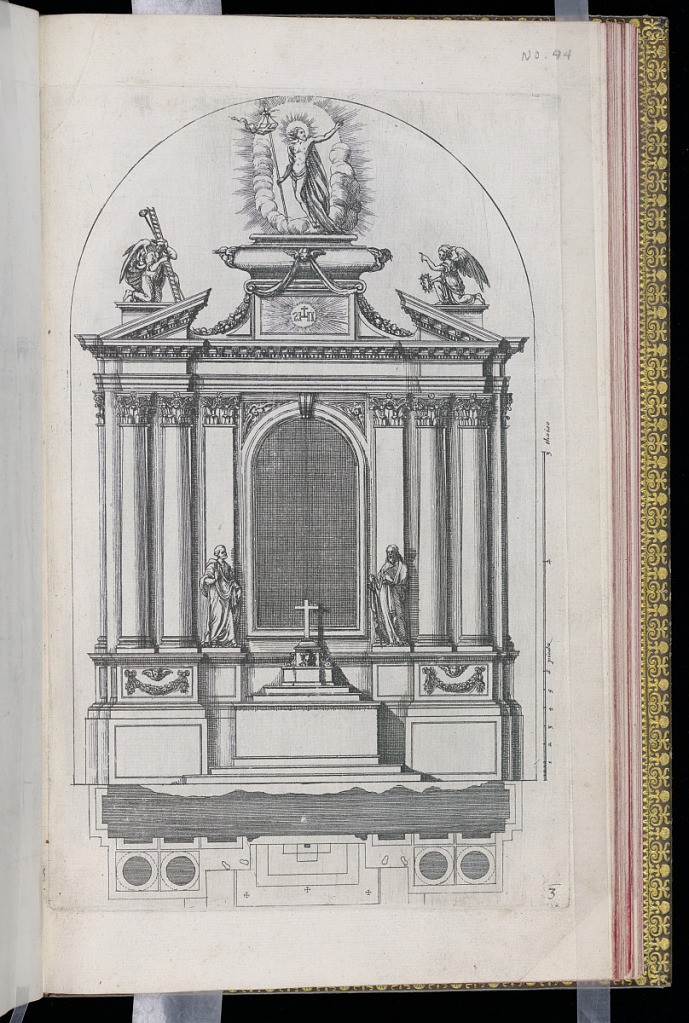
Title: Altar Design
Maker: D. Antoine Pierretz, French, active 1647
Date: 1647-55
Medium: Etching on laid paper
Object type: Print
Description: Design for an ecclesiastical (church) altar decorated with classical motifs featuring sculpted saints, a cross, festoons of leaves, masks (mascarons), pilasters, a broken pediment, sculpted angels, and topped with the sculpture of Jesus surrounded by sun rays and clouds. A plan view of the altar is included below along with a scale. The plate is numbered.